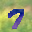
Label: 7